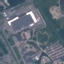
Label: Industrial